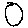
Label: circle